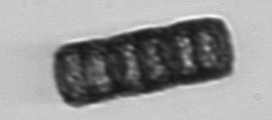
Label: Paralia_sulcata